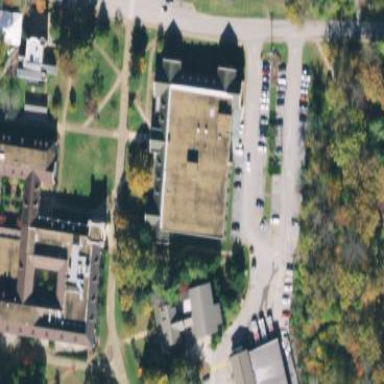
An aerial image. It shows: Building that serves as library.